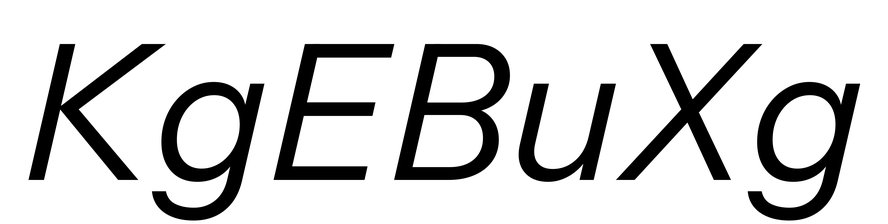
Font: InstrumentSans-Italic_Italic